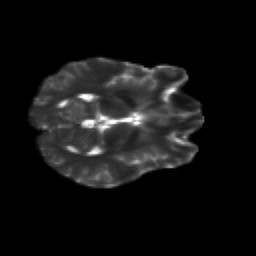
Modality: T2w
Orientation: axial
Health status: healthy
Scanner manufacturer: siemens
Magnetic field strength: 3 T
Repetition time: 12 s
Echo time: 0.092 s